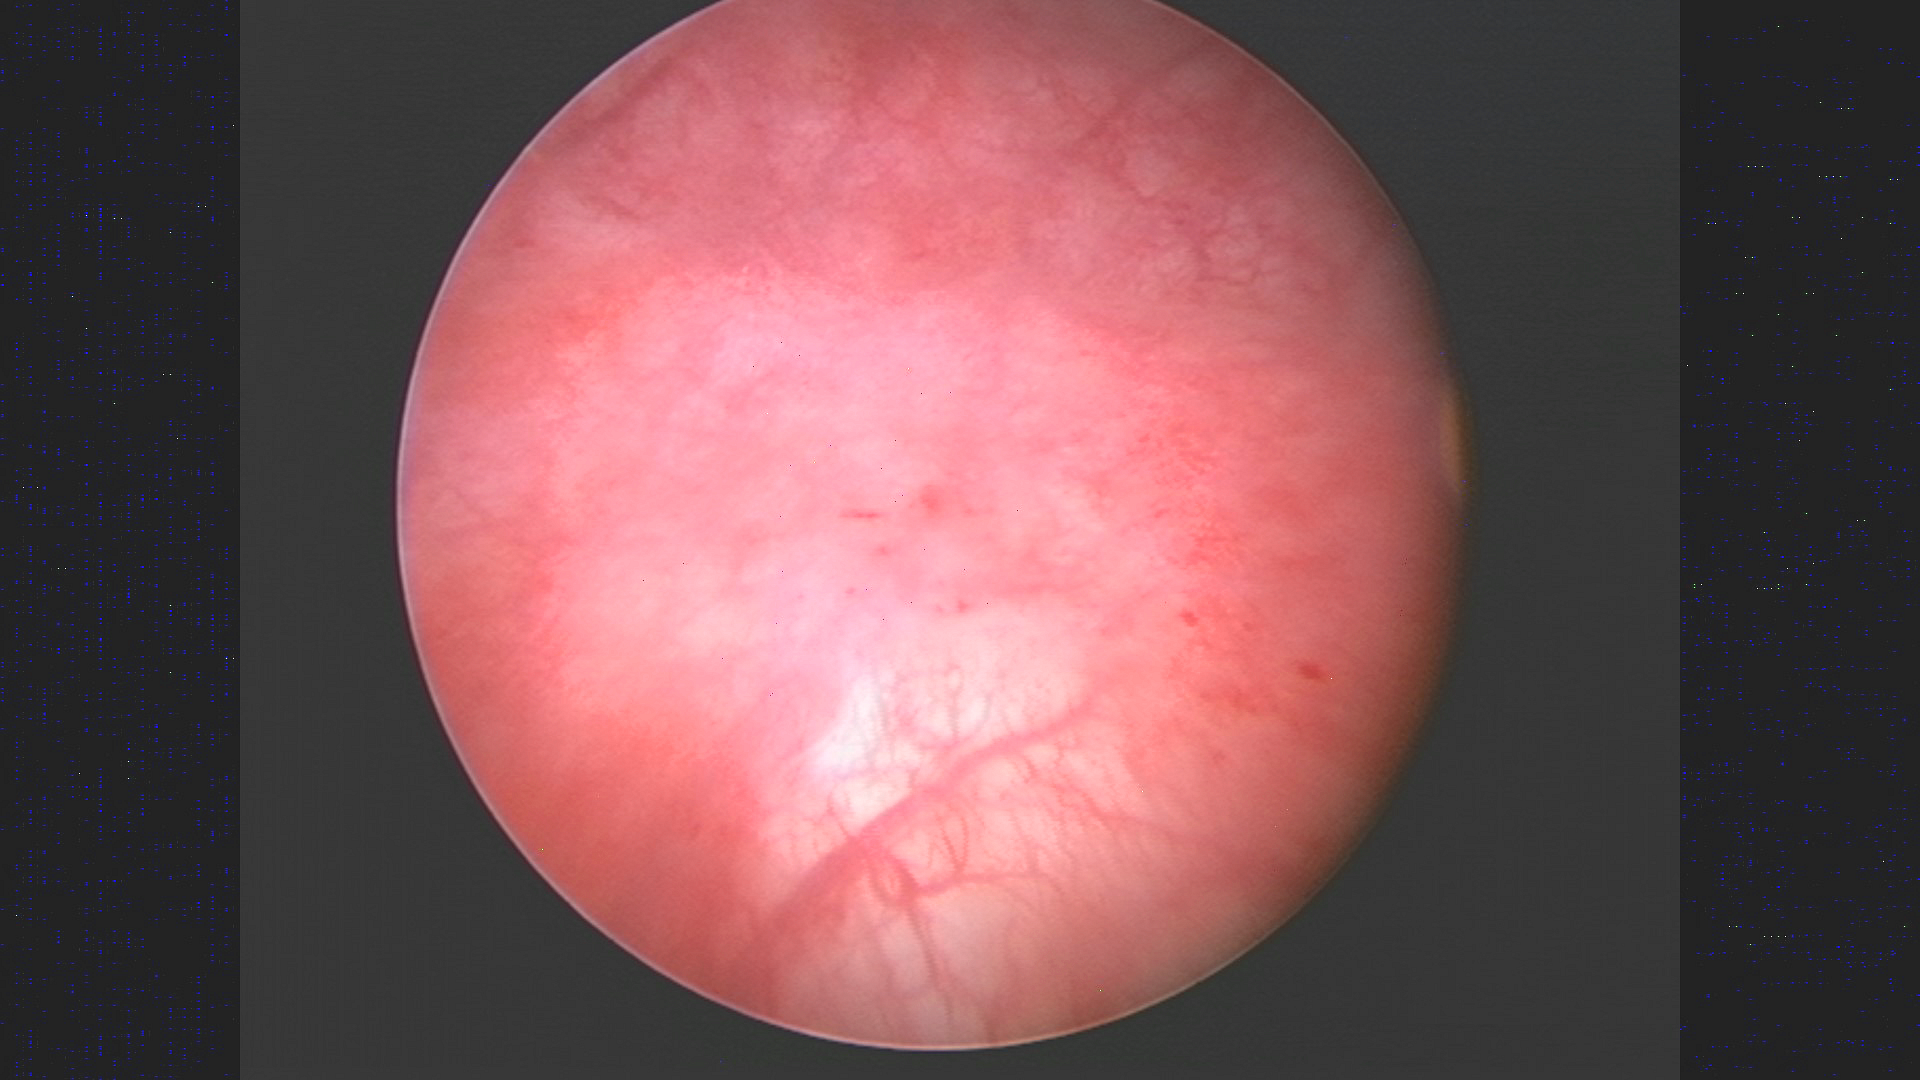
Modality: WLC
Class: Malignant
Subclass: CIS
Lesion: L1
Stage: Tis
Morphology: Non-papillary
Bladder cancer association: Yes